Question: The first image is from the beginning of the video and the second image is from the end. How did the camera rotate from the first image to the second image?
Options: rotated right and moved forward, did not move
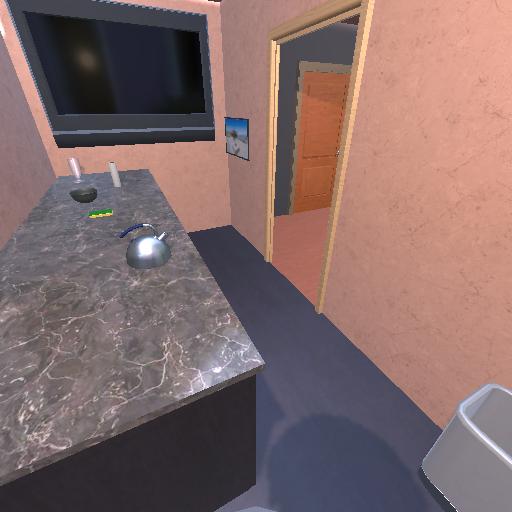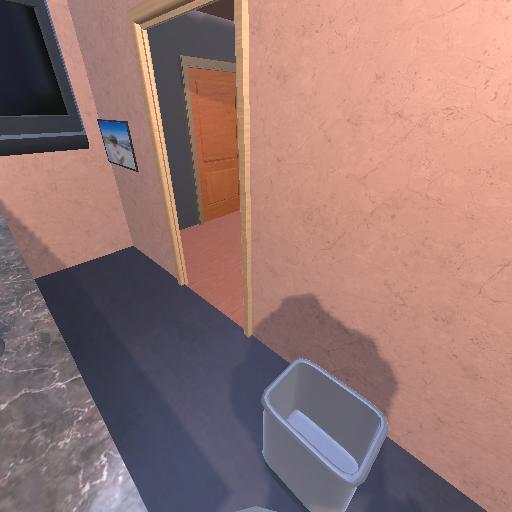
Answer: rotated right and moved forward